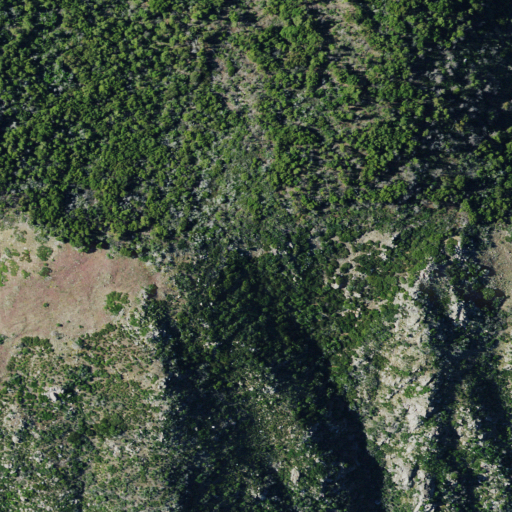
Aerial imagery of mountain in California named Uncle Sam Mountain containing shrub, evergreen forest, and grassland